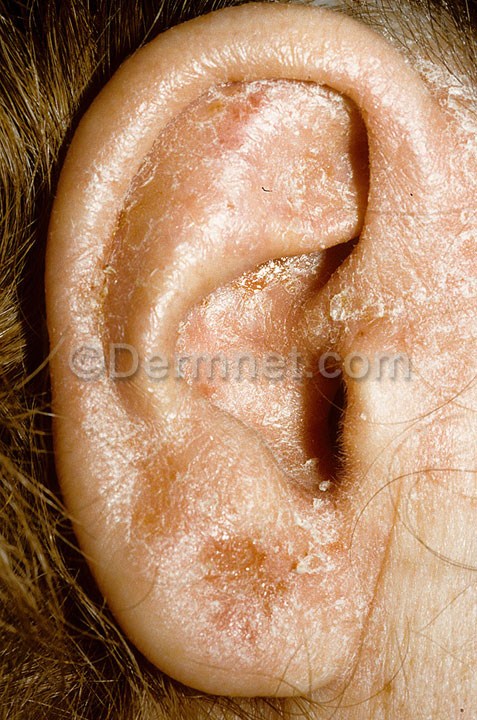
Disease: Eczema Photos